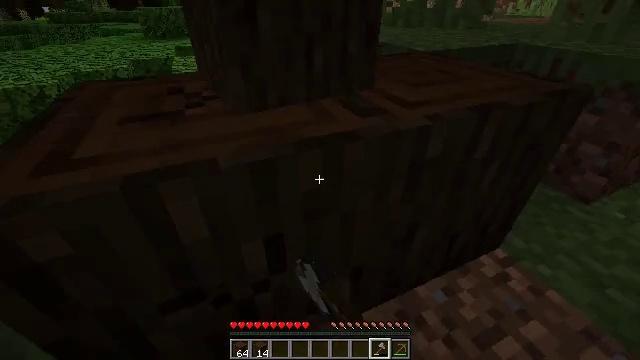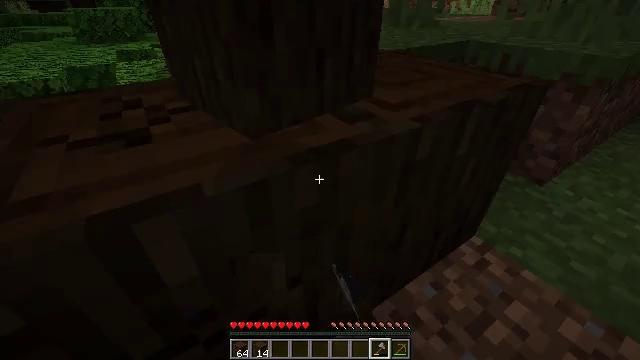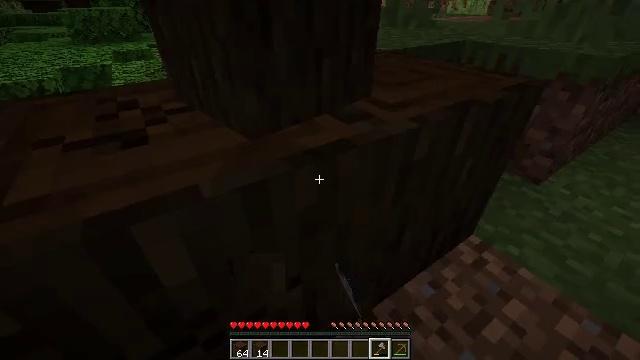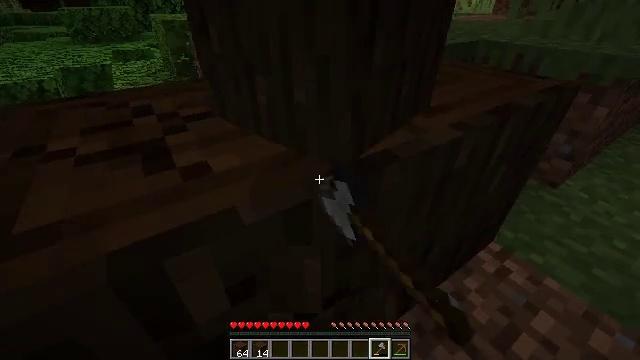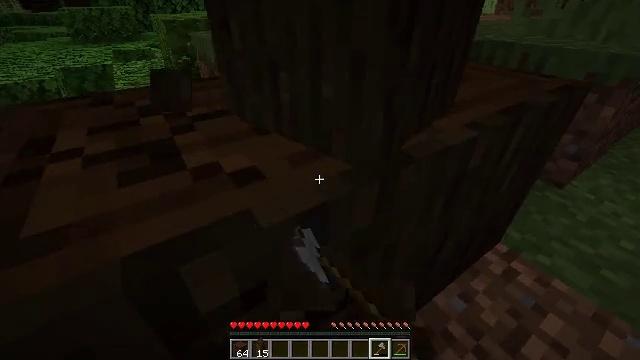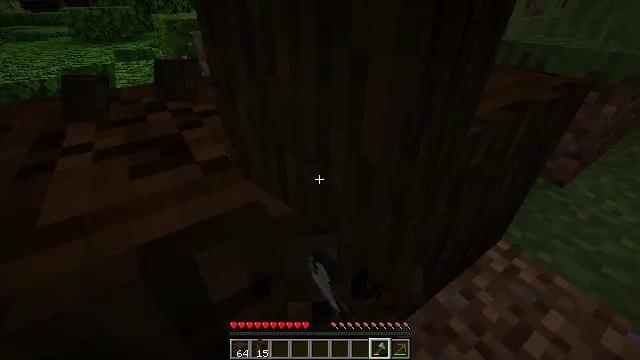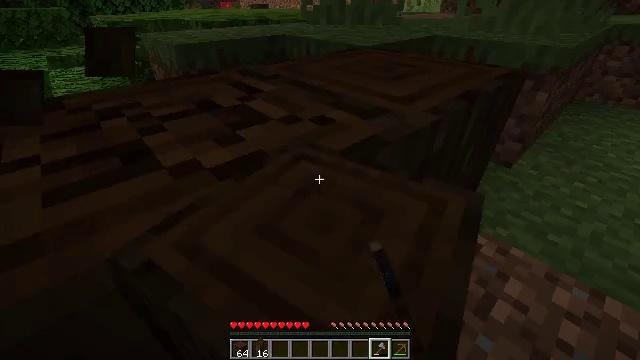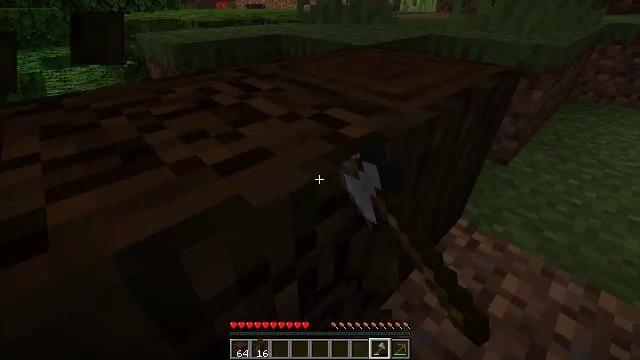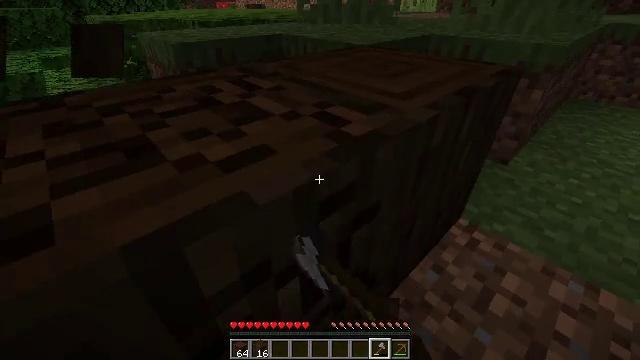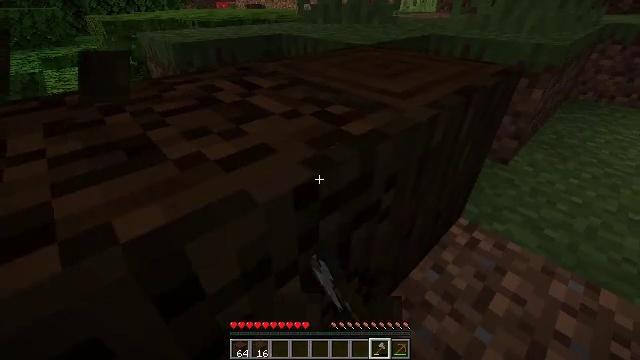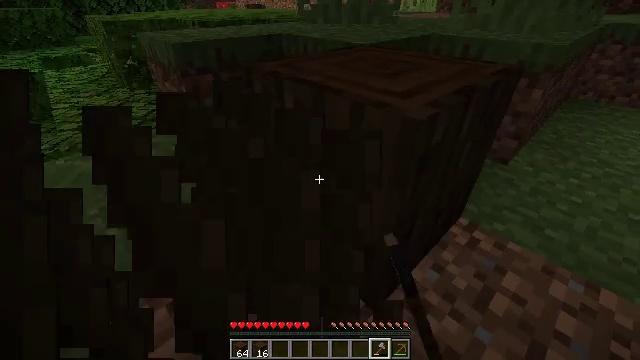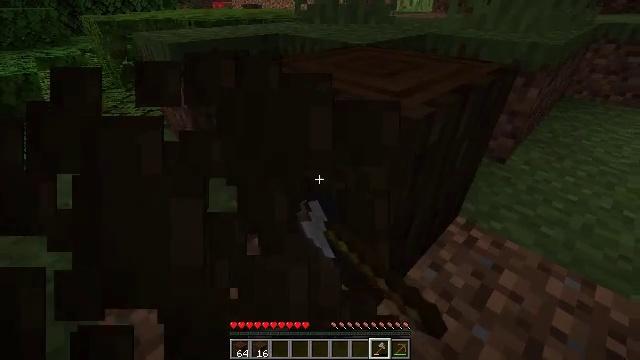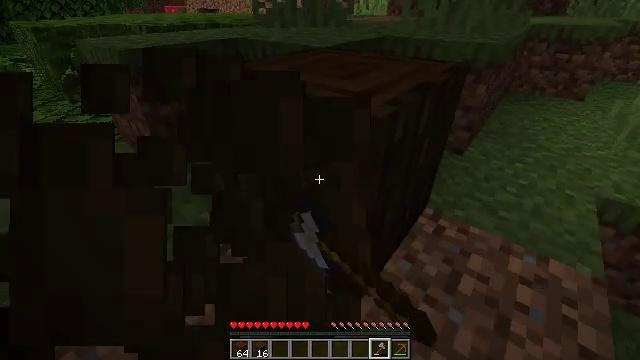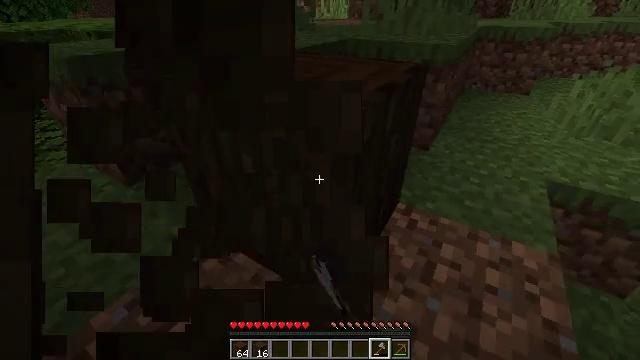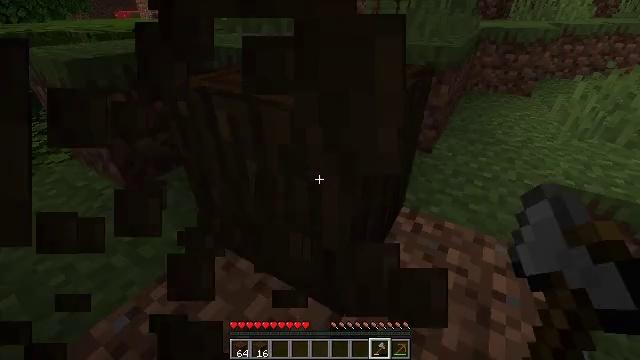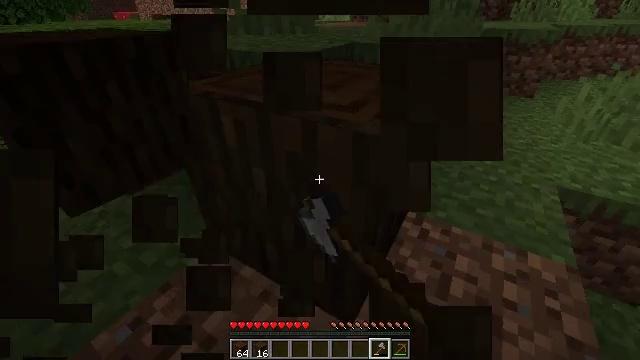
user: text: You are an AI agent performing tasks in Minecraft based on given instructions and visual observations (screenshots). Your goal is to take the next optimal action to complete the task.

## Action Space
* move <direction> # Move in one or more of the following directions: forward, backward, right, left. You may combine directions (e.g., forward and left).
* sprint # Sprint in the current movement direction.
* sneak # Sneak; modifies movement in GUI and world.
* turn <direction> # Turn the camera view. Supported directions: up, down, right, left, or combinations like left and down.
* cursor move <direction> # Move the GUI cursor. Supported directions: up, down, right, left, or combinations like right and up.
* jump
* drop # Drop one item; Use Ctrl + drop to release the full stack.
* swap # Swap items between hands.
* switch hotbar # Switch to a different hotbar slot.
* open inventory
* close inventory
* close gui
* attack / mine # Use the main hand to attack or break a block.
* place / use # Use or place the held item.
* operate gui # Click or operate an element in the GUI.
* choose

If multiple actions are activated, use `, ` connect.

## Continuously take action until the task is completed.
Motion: motion action
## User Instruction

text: Mine the dark oak log from a tree.
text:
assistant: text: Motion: move forward and move left, sneak, turn right, attack / mine
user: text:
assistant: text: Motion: move forward and move left, sneak, attack / mine
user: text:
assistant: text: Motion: move forward and move left, sneak, attack / mine
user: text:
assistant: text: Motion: move forward and move left, sneak, attack / mine
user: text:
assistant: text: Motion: move forward and move left, sneak, attack / mine
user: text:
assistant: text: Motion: move forward and move left, sneak, turn right, attack / mine
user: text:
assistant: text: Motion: sneak, attack / mine
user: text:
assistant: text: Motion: sneak, attack / mine
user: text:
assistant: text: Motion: sneak, attack / mine
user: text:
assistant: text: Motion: sneak, attack / mine
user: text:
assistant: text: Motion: sneak, attack / mine
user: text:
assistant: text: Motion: sneak, turn right, attack / mine
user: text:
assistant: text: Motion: sneak, turn right, attack / mine
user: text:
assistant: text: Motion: move forward and move left, sneak, attack / mine
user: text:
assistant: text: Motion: move forward and move left, sneak, attack / mine
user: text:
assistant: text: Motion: move forward and move left, sneak, attack / mine
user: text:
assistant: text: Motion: sneak, attack / mine
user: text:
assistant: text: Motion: sneak, attack / mine
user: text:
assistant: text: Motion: sneak, attack / mine
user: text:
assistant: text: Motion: sneak, attack / mine
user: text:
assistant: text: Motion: sneak, attack / mine
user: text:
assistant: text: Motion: sneak, attack / mine
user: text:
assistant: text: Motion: sneak, attack / mine
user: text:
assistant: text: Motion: sneak, attack / mine
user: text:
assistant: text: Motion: sneak, attack / mine
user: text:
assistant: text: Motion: sneak, attack / mine
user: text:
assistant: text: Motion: sneak, attack / mine
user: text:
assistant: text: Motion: sneak, attack / mine
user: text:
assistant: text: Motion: sneak, attack / mine
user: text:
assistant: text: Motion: sneak, attack / mine